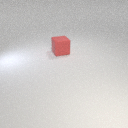
large red rubber cube